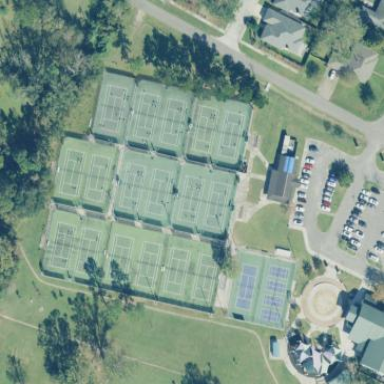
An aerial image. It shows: Tennis court on pitch.